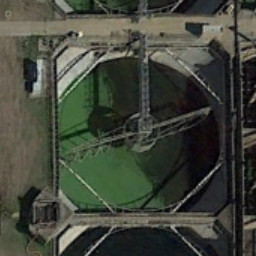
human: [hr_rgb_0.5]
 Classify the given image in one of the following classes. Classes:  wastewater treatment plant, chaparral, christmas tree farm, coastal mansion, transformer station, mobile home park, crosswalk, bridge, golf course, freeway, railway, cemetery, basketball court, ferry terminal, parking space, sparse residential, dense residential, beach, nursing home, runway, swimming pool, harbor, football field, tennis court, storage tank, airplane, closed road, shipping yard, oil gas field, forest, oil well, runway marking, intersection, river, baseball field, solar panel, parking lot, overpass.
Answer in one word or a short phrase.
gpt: wastewater treatment plant